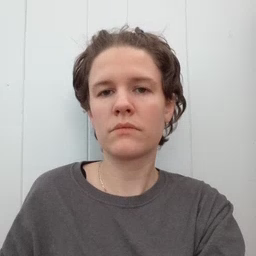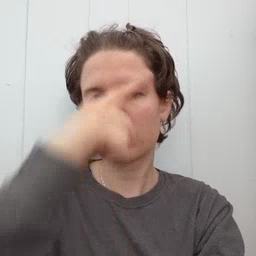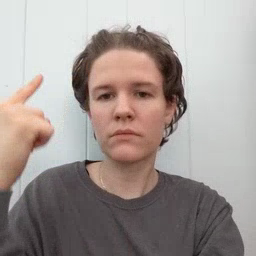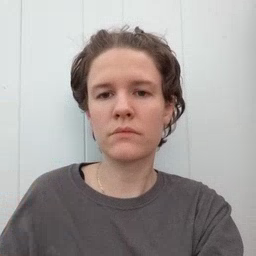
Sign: black